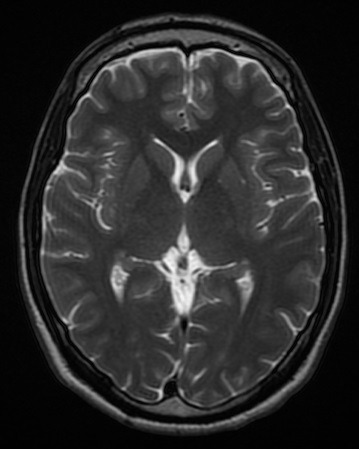
Label: notumor